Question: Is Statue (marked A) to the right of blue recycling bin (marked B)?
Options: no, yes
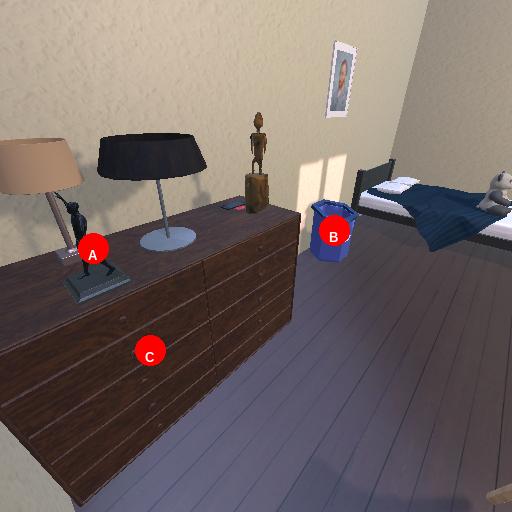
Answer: no